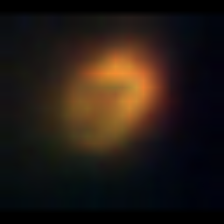
Taxon: NanoPlankton
Group: Other